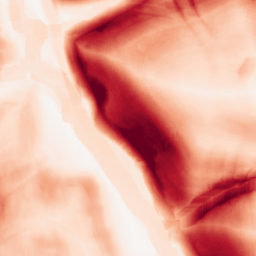
Category: morphological
Decomposition family: morphological_square
Decomposition parameters: operation: gradient
size: 15
Upsampling method: quintic
Upsampling parameters: scale: 8
Upsampling scale: 8